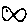
Label: fish